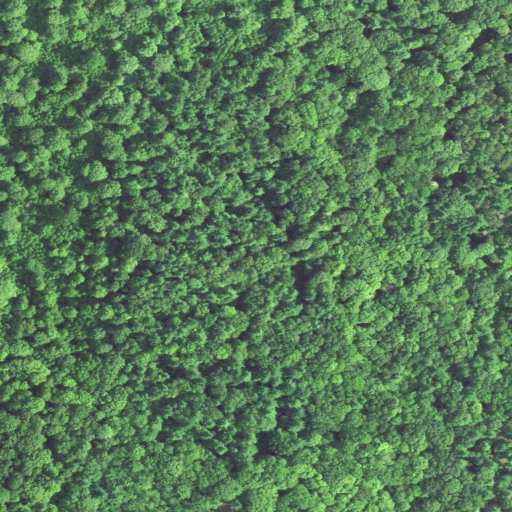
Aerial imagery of mountain in Connecticut named Chandler Hill containing deciduous forest and mixed forest